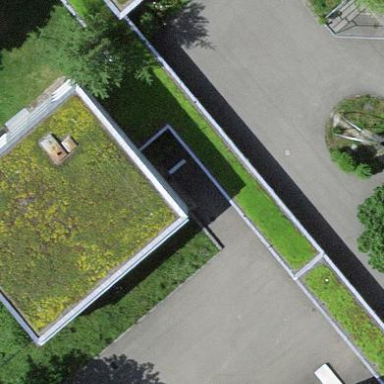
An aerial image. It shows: View of roof of building.